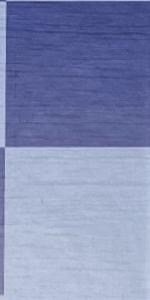
Label: Empty